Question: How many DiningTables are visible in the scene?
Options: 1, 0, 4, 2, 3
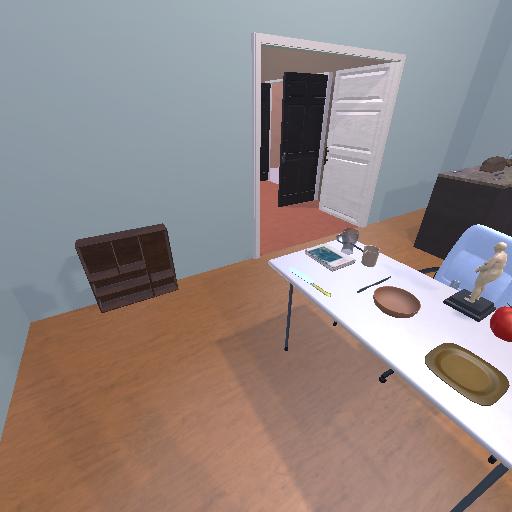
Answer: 1